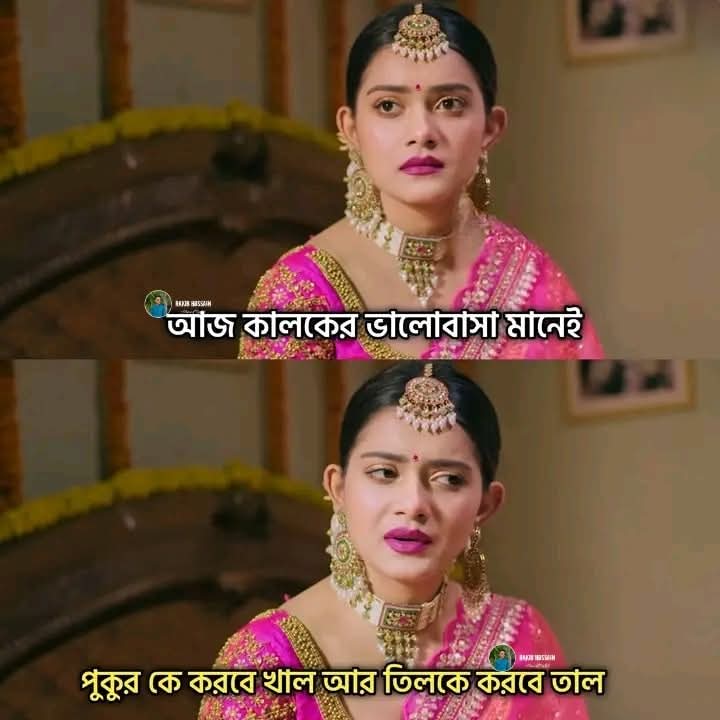
Text: আজ কালকের ভালোবাসা মানেই
পুকুর কে করবে খাল আর তিলকে করবে তাল
Label: Non Hate